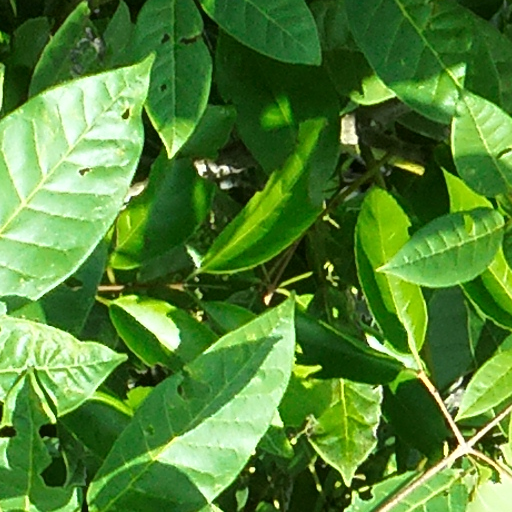
Species: Tabebuia rosea
GBIF accepted scientific name: Tabebuia rosea
Crown area (m\u00b2): 75.817